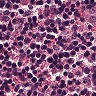
Metastatic tissue present: yes